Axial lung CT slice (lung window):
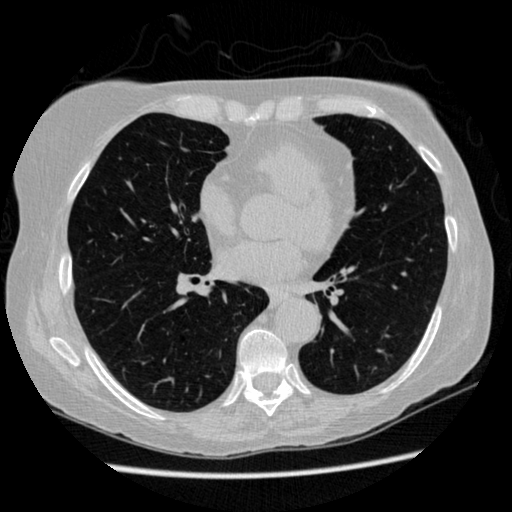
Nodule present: no